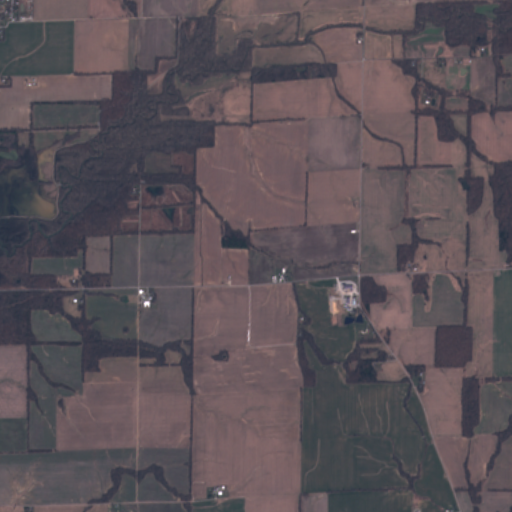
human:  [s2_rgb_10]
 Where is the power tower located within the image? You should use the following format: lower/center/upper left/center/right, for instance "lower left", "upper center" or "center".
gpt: The power tower is located in the right of the image.
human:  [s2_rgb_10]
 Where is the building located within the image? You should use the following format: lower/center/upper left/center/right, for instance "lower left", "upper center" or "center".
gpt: The building is located in the upper left of the image.
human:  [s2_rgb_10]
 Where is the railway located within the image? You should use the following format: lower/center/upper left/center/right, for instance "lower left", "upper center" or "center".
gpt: The railway is located in the upper left of the image.
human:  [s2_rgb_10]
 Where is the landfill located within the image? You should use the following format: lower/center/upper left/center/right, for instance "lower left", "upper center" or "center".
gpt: There is no landfill in the image.